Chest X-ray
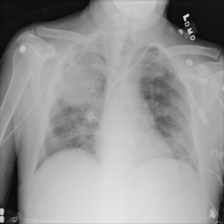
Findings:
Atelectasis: negative
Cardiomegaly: negative
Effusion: negative
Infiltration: positive
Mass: positive
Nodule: negative
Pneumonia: negative
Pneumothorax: negative
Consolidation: negative
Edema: negative
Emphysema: negative
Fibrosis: negative
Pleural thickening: negative
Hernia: negative